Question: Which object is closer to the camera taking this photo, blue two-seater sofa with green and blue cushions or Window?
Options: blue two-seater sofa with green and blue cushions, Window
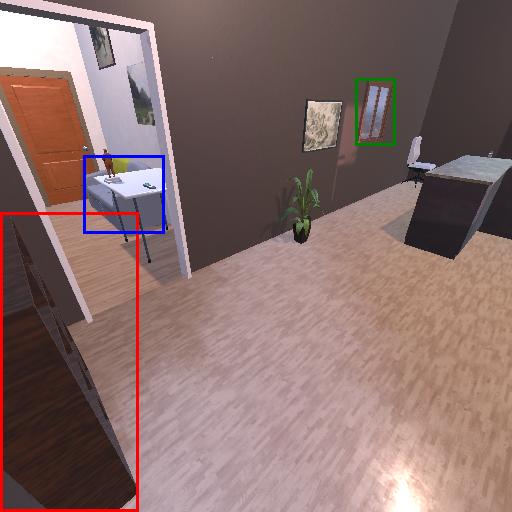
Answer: blue two-seater sofa with green and blue cushions